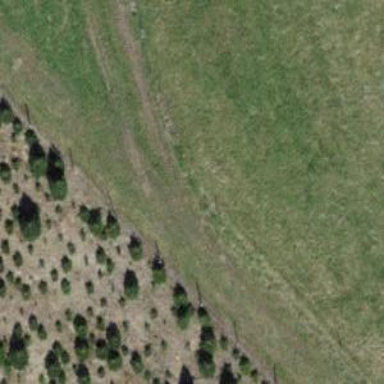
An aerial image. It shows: Grass track with grade 5 tracktype.